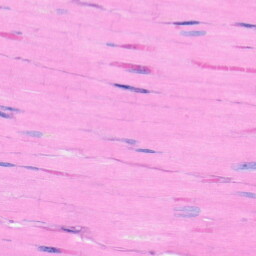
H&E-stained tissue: Heart